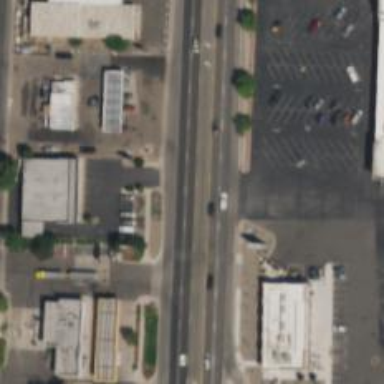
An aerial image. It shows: Primary road with asphalt surface. There is separate sidewalk.